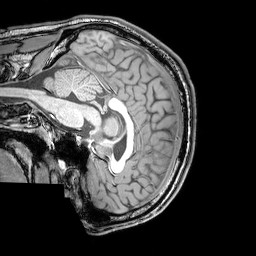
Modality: T1w
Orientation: sagittal
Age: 24
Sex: male
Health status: healthy
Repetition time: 0.081 s
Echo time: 0.037 s